Question: I managed to make a data like this
'''
df<- structure(list(label = structure(c(2L, 2L, 2L, 1L, 1L, 1L, 2L,
2L, 2L, 1L, 1L, 2L, 2L, 2L, 1L, 1L, 1L, 2L, 1L, 1L), .Label = c("boys",
"girls"), class = "factor"), variable = structure(c(1L, 1L, 1L,
1L, 1L, 1L, 3L, 3L, 3L, 3L, 3L, 5L, 2L, 2L, 2L, 2L, 2L, 4L, 4L,
4L), .Label = c(" G1", " G20", " G5", " G52", " G9"), class = "factor"),
value = structure(c(3L, 8L, 18L, 1L, 15L, 17L, 19L, 7L, 2L,
2L, 11L, 10L, 6L, 4L, 9L, 12L, 14L, 5L, 13L, 16L), .Label = c("112864.443",
"<PHONE>", "12874.443", "142983324", "<PHONE>", "<PHONE>.63",
"184901841", "<PHONE>.8", "30553282.01", "312004.547", "<PHONE>.44",
"317403612.9", "<PHONE>.063", "43701608", "623793.8", "64959501.42",
"67666215", "767666215", "775987137.8"), class = "factor")), .Names = c("label",
"variable", "value"), class = "data.frame", row.names = c(NA,
-20L))
'''
Now I am trying to make a box plot for each set
when I do this
'''
ggplot(data = df, aes(x=variable, y=value)) + geom_boxplot(aes(fill=label))
'''
it only gives me the following which means it plots all data separated

what I want is to have them together as a box together.
These are all G1 which means they will be box together (girls in one color and boys in another color) x axis become 1 . in this set, girls have 3 replicate (samp1,2 and 3) and boys have 3 replicate (samp4,5,6)
Then the second box will be In this case girls have 3 replicate (samp1,2,3) and boys have 2 replicate (samp5,6)
something like this would also be great if few points cannot be plotted by box plot
<URL>
I want to make a significant comparison between girls in different x axis and boys in different x-axis , something like this <URL>
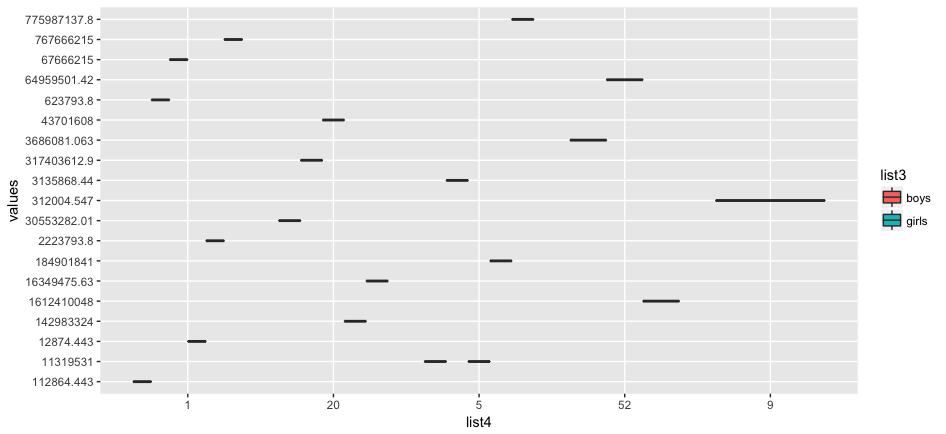
Answer: Okay, your real problem is that you have your 'value' stored as a 'factor' as if it was categorical data. We can fix this and then plot:
'''
df$value = as.numeric(as.character(df$value))
ggplot(df, aes(x = variable, y = value, fill = label)) +
geom_boxplot()
'''
But you really don't have enough data for boxplots. I would just use points, maybe dodged a little bit like this:
'''
ggplot(df, aes(x = variable, y = value, color = label)) +
geom_point(position = position_dodge(width = 0.2))
'''
<URL>